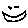
Label: smiley face